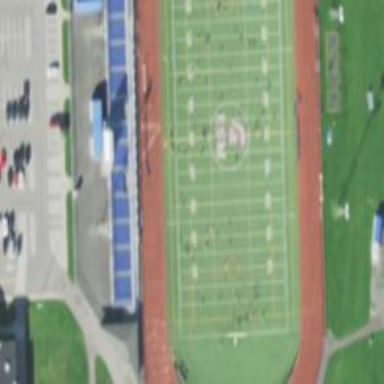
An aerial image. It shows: American football pitch.